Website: bh-photo
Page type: address-validator
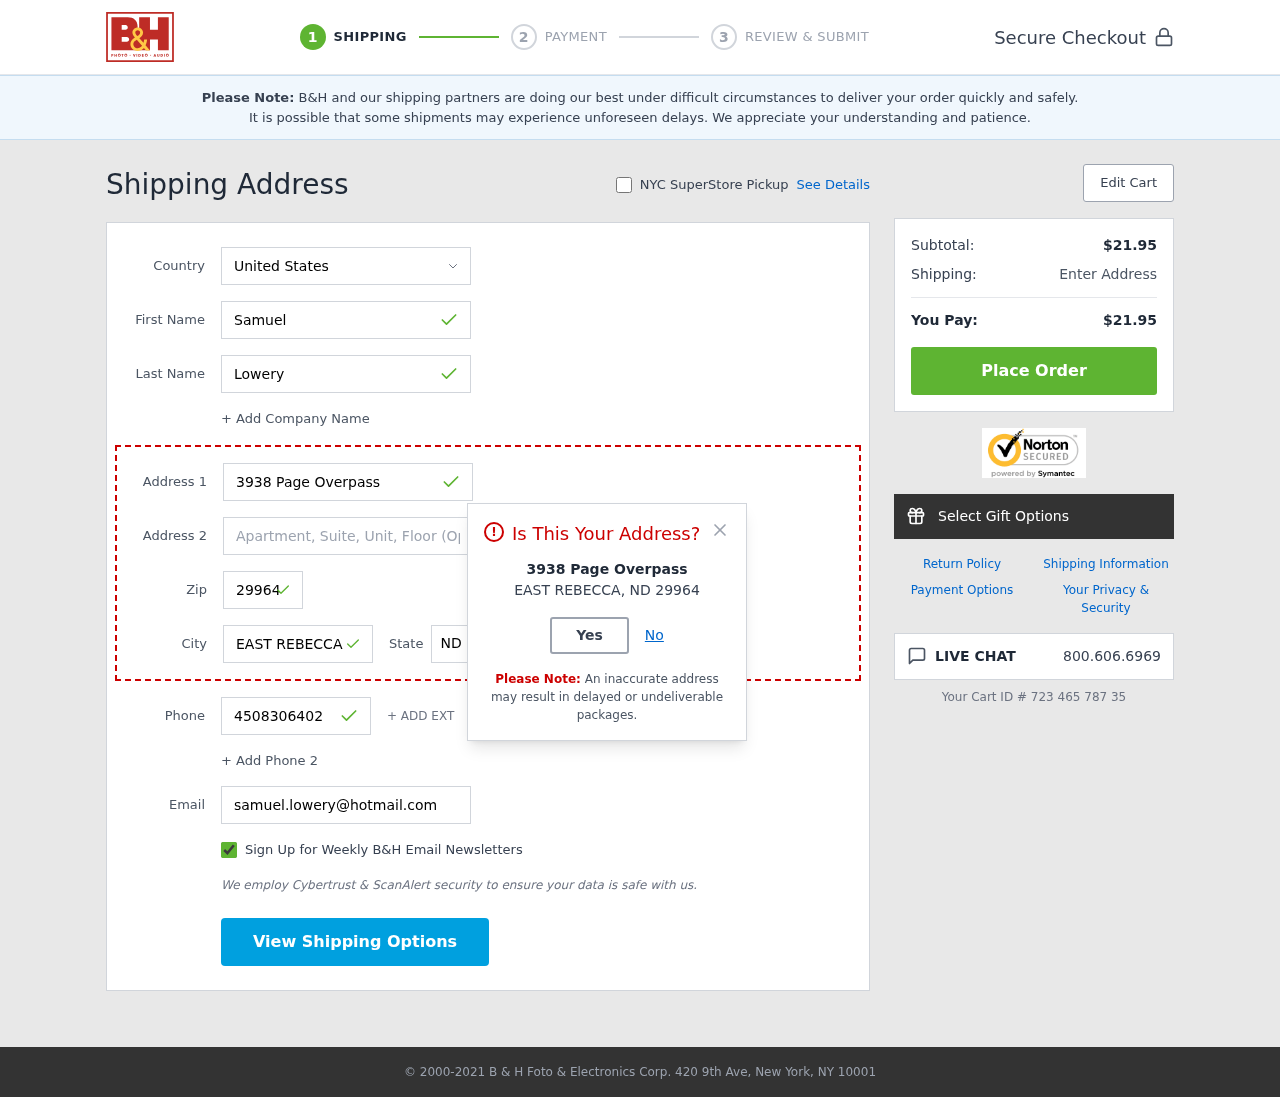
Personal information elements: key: PII_CITY
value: East Rebecca
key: PII_COUNTRY
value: United States
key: PII_EMAIL
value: samuel.lowery@hotmail.com
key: PII_FIRSTNAME
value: Samuel
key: PII_LASTNAME
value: Lowery
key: PII_PHONE
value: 4508306402
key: PII_POSTCODE
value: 29964
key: PII_STATE_ABBR
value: ND
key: PII_STREET
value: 3938 Page Overpass
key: PII_CITY_MODAL
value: EAST REBECCA
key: PII_POSTCODE_FULL
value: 29964
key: PII_POSTCODE_NUMERIC
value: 29964
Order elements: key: ORDER_SUBTOTAL
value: $21.95
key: ORDER_TOTAL
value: $21.95
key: ORDER_ID
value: Your Cart ID # 723 465 787 35